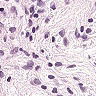
Metastatic tissue present: no